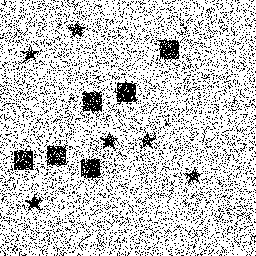
Squares: 6
Triangles: 0
Stars: 6
Total shapes: 12